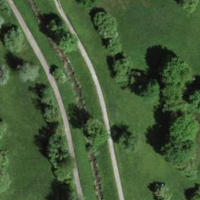
EUNIS habitat code: 25
Species observed at this site:
Gryllus campestris